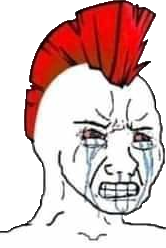
Label: 5_Crying_Wojak